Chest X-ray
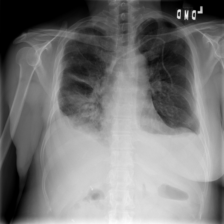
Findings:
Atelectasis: negative
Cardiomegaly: negative
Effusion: positive
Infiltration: positive
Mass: negative
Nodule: negative
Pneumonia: negative
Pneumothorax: negative
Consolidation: negative
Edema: negative
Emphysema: negative
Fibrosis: positive
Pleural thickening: negative
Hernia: negative